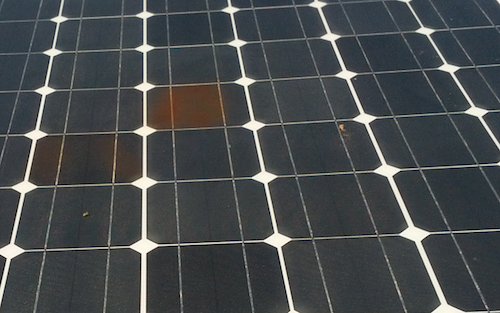
Label: Electrical-damage